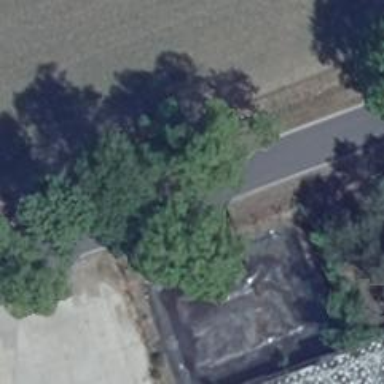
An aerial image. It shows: Broadleaved tree with lush leaves.